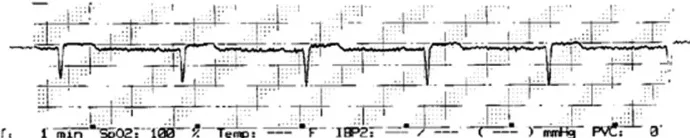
Telemetry strip obtained preprocedure. Showing narrow complex rhythm with a heart rate of 54.
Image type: electrography (ekg)